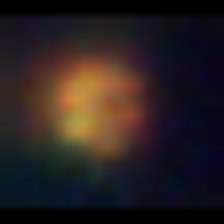
Taxon: NanoPlankton
Group: Other